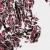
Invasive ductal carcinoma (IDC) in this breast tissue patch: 0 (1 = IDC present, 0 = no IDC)